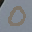
Label: 0